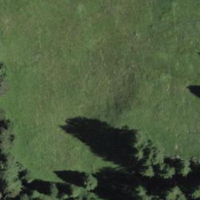
EUNIS habitat code: 26
Species observed at this site:
Corvus corone
Carduelis citrinella
Hirundo rustica
Pyrrhula pyrrhula
Delichon urbicum
Phoenicurus ochruros
Nucifraga caryocatactes
Fringilla coelebs
Lanius collurio
Aquila chrysaetos
Motacilla alba
Carduelis carduelis